Field crop: tomato
Growth stage: 2
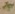
Species: solanum